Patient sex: M
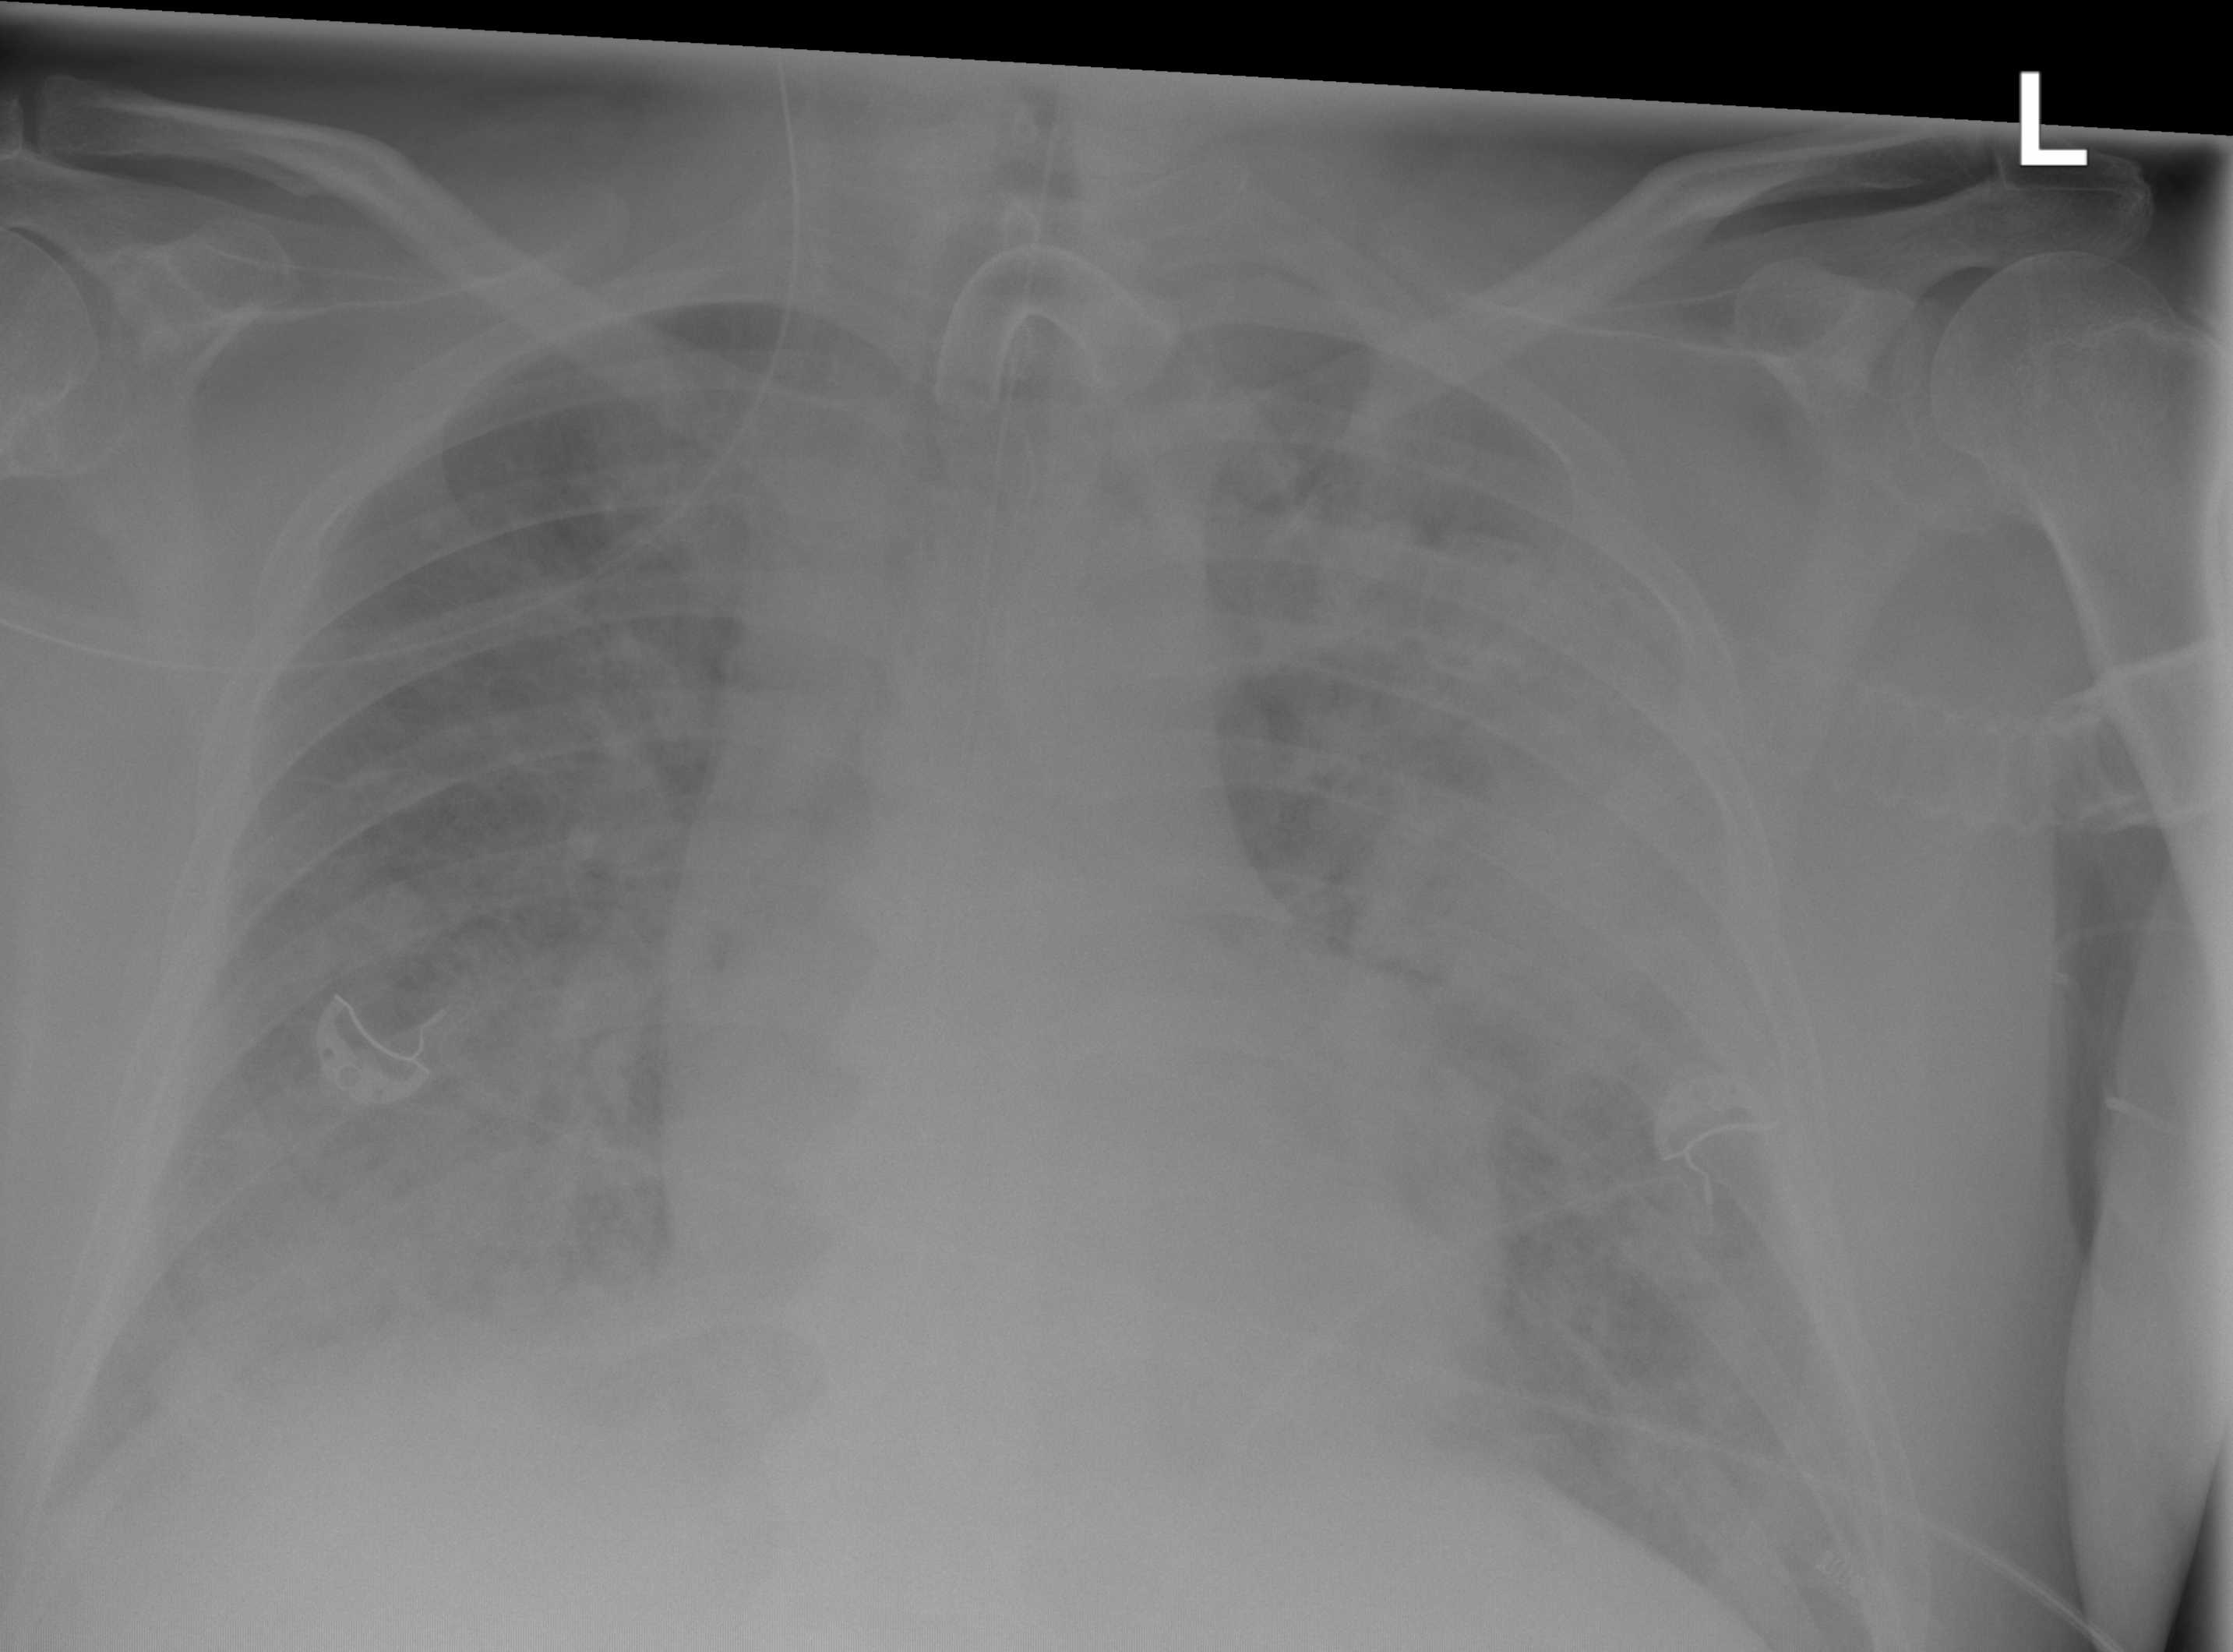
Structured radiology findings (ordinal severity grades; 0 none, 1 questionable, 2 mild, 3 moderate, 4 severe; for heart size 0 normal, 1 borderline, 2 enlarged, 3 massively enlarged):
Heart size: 2
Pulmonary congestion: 2
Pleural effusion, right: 0
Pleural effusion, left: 0
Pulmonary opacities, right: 3
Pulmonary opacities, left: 3
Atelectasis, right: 2
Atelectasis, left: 2